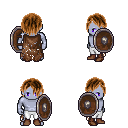
a pixel art fantasy rpg character, male body template, dark elf, purple skin, brown tattered cape, white pants, brown bangs hairstyle, brown shoes, shield, four views (front, back, left, right), 2x2 character sprite sheet, small pixel art, hard edges, no anti-aliasing